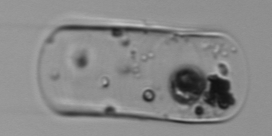
Label: Guinardia_flaccida